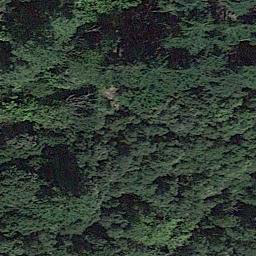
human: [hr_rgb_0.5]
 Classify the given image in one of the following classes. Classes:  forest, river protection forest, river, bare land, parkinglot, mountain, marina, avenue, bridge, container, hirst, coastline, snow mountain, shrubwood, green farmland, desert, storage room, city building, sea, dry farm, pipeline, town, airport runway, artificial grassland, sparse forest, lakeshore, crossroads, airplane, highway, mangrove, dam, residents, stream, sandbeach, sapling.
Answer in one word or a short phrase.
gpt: forest